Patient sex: M
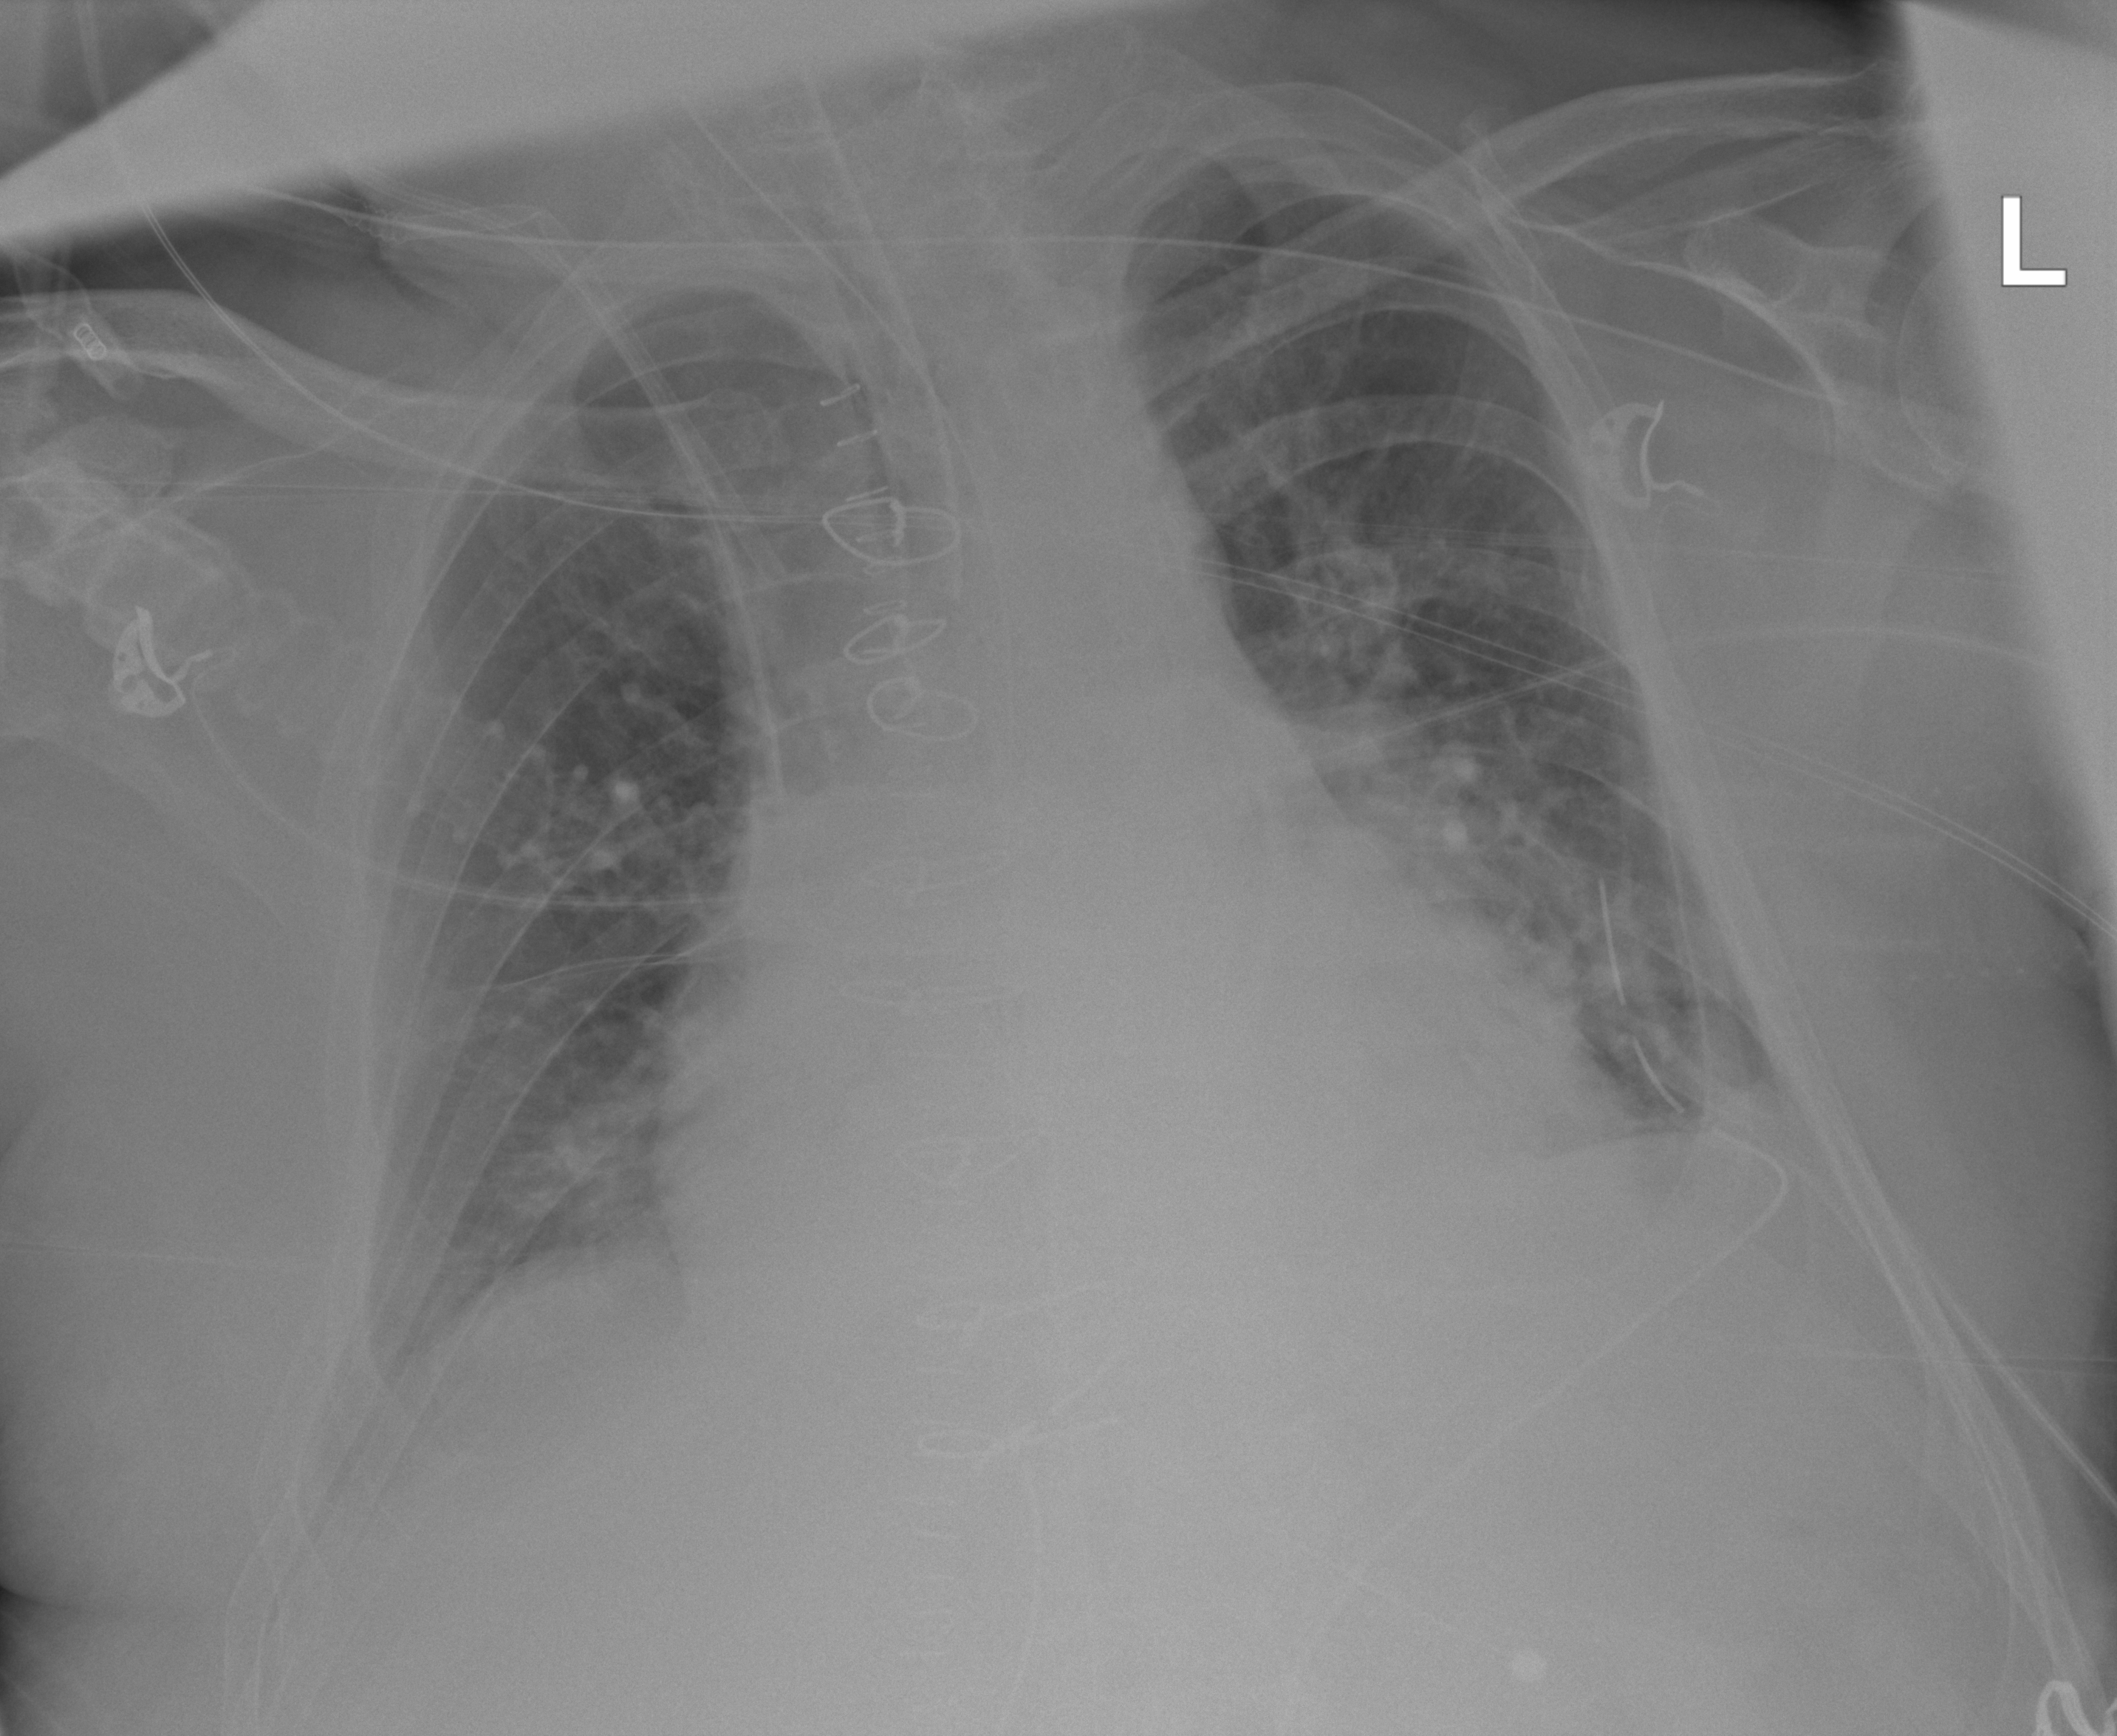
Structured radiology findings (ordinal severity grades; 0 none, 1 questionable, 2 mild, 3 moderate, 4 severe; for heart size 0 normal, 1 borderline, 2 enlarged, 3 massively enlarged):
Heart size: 3
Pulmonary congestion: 2
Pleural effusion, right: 0
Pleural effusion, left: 2
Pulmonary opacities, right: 0
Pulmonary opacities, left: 0
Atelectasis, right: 2
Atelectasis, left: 2